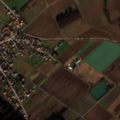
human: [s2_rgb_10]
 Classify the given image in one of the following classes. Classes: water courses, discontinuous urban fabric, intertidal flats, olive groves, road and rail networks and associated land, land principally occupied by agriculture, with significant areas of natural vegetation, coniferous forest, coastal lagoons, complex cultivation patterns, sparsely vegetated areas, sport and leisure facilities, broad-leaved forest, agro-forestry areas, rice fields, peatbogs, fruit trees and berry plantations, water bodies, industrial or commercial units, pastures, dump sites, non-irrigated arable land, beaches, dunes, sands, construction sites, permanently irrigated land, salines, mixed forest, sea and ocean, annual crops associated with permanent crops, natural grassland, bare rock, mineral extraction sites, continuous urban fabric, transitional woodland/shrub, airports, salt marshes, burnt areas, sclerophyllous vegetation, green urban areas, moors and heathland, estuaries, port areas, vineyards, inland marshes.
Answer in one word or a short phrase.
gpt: discontinuous urban fabric, non-irrigated arable land, complex cultivation patterns, land principally occupied by agriculture, with significant areas of natural vegetation, broad-leaved forest, mixed forest